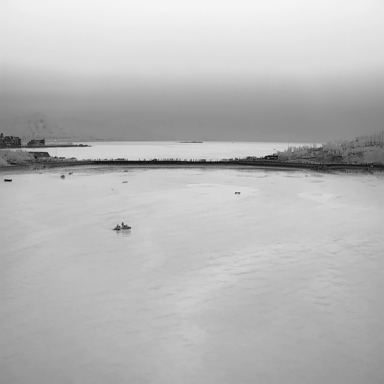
There is a bulk_carrier in the infrared image.